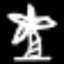
Label: palm tree